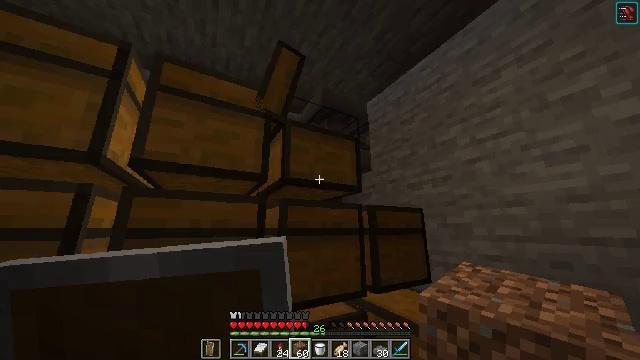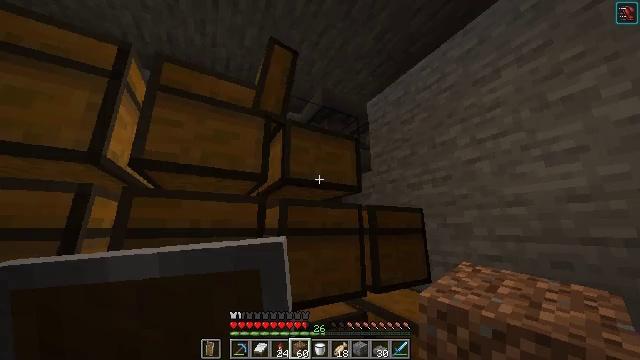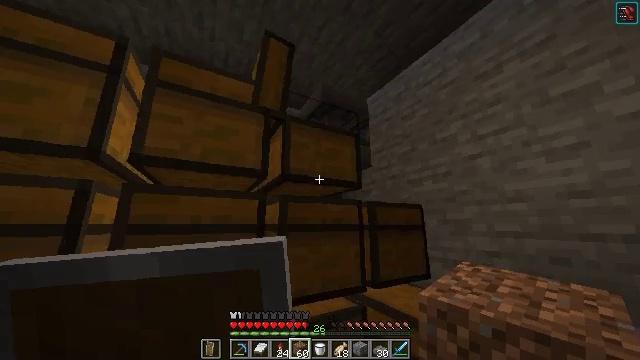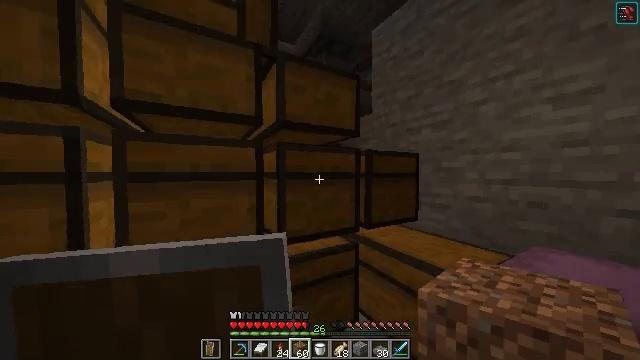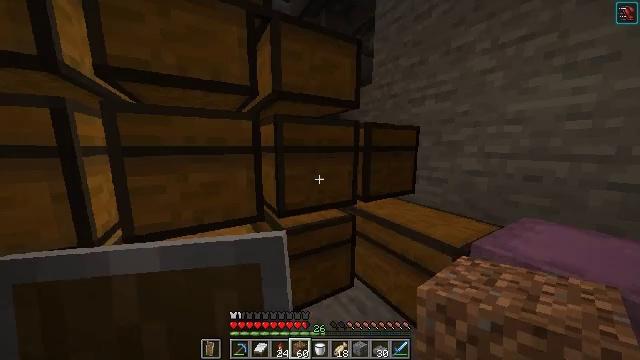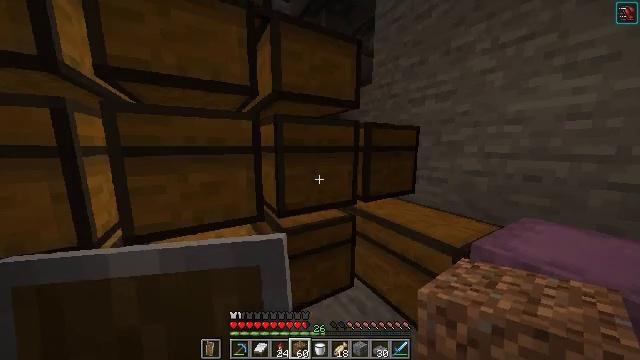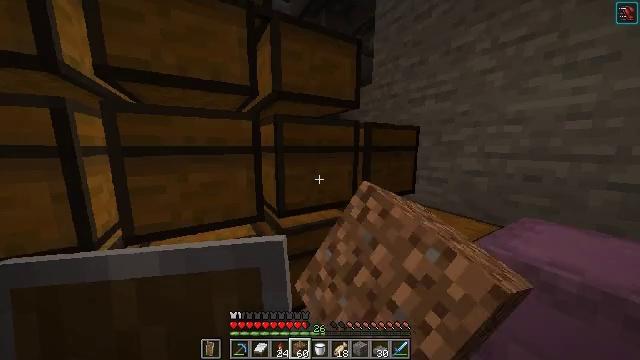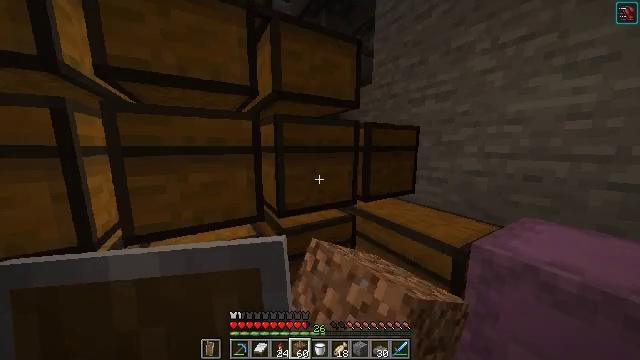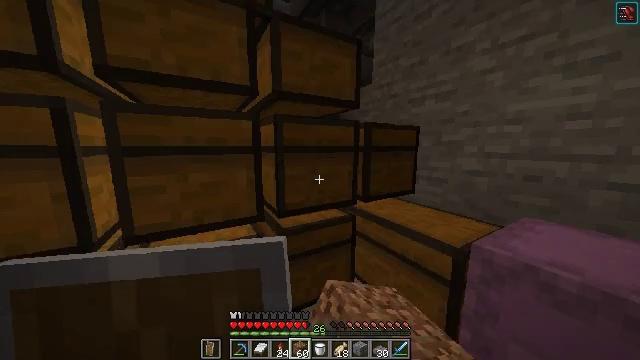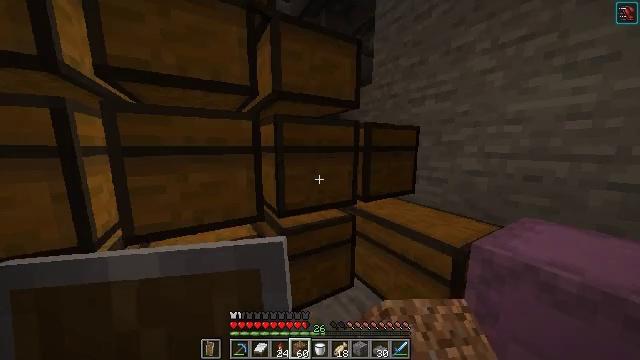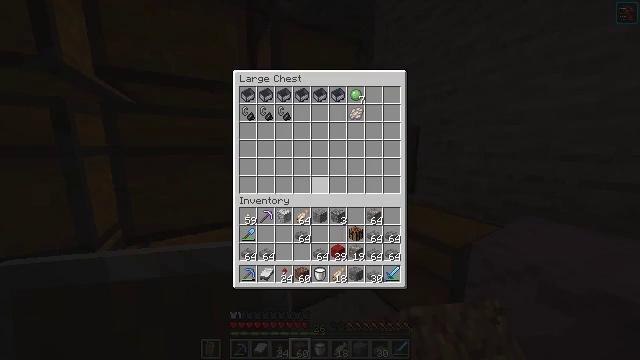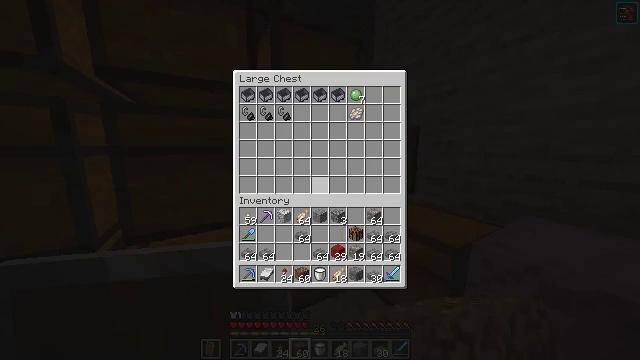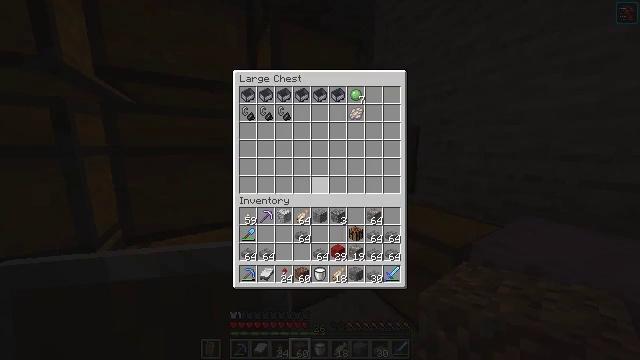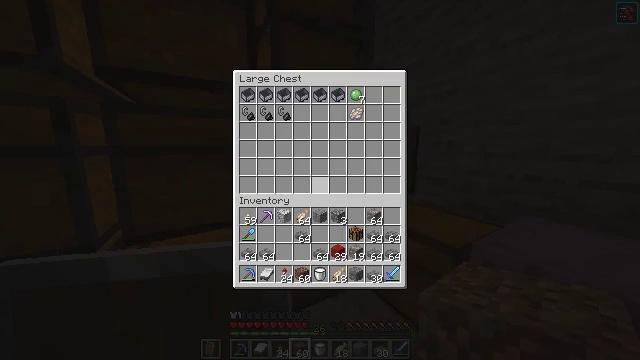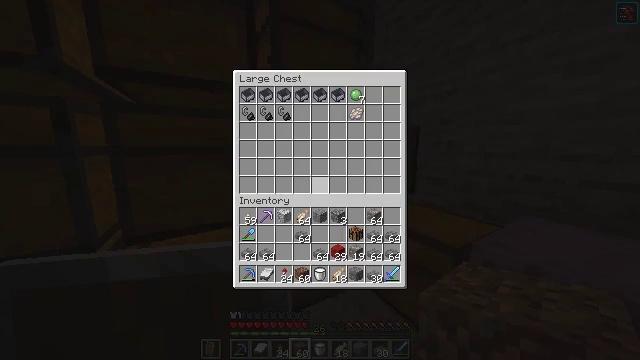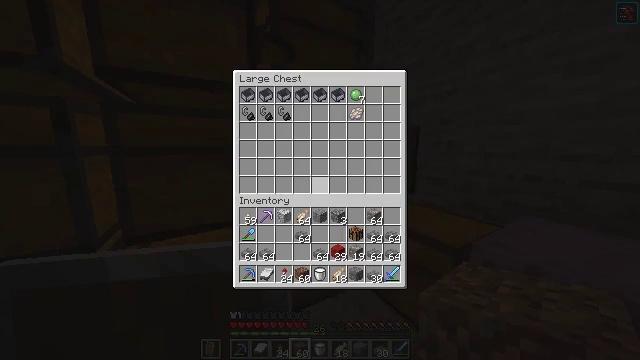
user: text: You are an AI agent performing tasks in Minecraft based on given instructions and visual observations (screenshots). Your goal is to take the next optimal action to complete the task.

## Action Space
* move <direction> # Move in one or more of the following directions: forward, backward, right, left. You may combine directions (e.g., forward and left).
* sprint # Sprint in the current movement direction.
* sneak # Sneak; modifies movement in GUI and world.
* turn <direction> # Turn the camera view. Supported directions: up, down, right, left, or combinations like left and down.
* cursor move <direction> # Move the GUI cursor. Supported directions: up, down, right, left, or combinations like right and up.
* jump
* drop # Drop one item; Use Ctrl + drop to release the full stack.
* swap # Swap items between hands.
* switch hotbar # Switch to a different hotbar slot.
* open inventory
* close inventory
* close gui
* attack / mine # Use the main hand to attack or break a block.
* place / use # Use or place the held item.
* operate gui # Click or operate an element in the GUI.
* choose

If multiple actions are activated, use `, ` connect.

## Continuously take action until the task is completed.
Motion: motion action
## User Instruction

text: Form clay in the crafting menu.
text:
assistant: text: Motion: close gui
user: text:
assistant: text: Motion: turn down, open inventory
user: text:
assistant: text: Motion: turn down
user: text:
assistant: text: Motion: turn down
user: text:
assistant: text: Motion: use / place
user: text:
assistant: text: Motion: use / place
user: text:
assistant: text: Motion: no_op
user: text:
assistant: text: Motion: no_op
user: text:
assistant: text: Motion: no_op
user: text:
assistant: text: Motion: no_op
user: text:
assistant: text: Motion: no_op
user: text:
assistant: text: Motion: no_op
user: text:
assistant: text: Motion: no_op
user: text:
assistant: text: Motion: no_op
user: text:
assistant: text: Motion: no_op
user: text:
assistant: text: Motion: close inventory
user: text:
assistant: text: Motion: close inventory
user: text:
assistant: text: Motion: turn down, close inventory
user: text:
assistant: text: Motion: turn down
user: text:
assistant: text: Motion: turn left and down
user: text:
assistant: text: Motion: use / place
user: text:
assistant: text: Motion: use / place
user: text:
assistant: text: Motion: no_op
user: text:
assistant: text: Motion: no_op
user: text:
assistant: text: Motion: no_op
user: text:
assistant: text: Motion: open gui
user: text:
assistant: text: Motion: no_op
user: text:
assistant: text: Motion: no_op
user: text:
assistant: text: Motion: no_op
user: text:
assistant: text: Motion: no_op